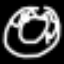
Label: donut